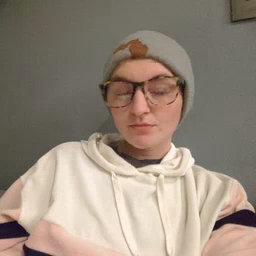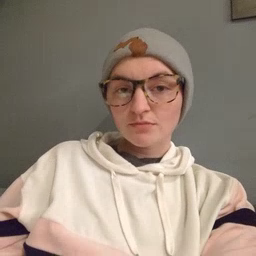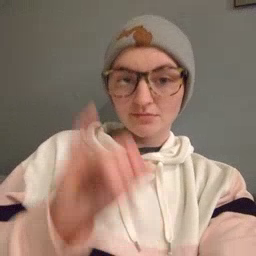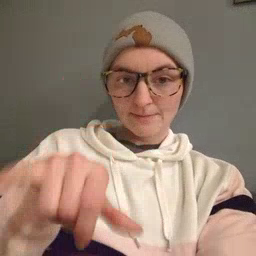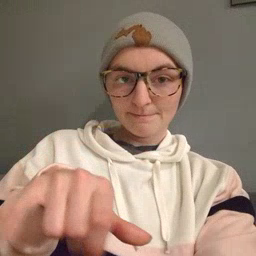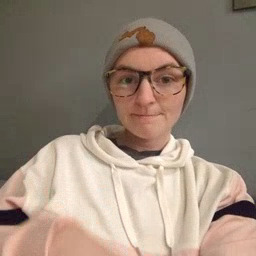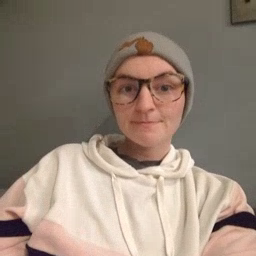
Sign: that